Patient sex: M
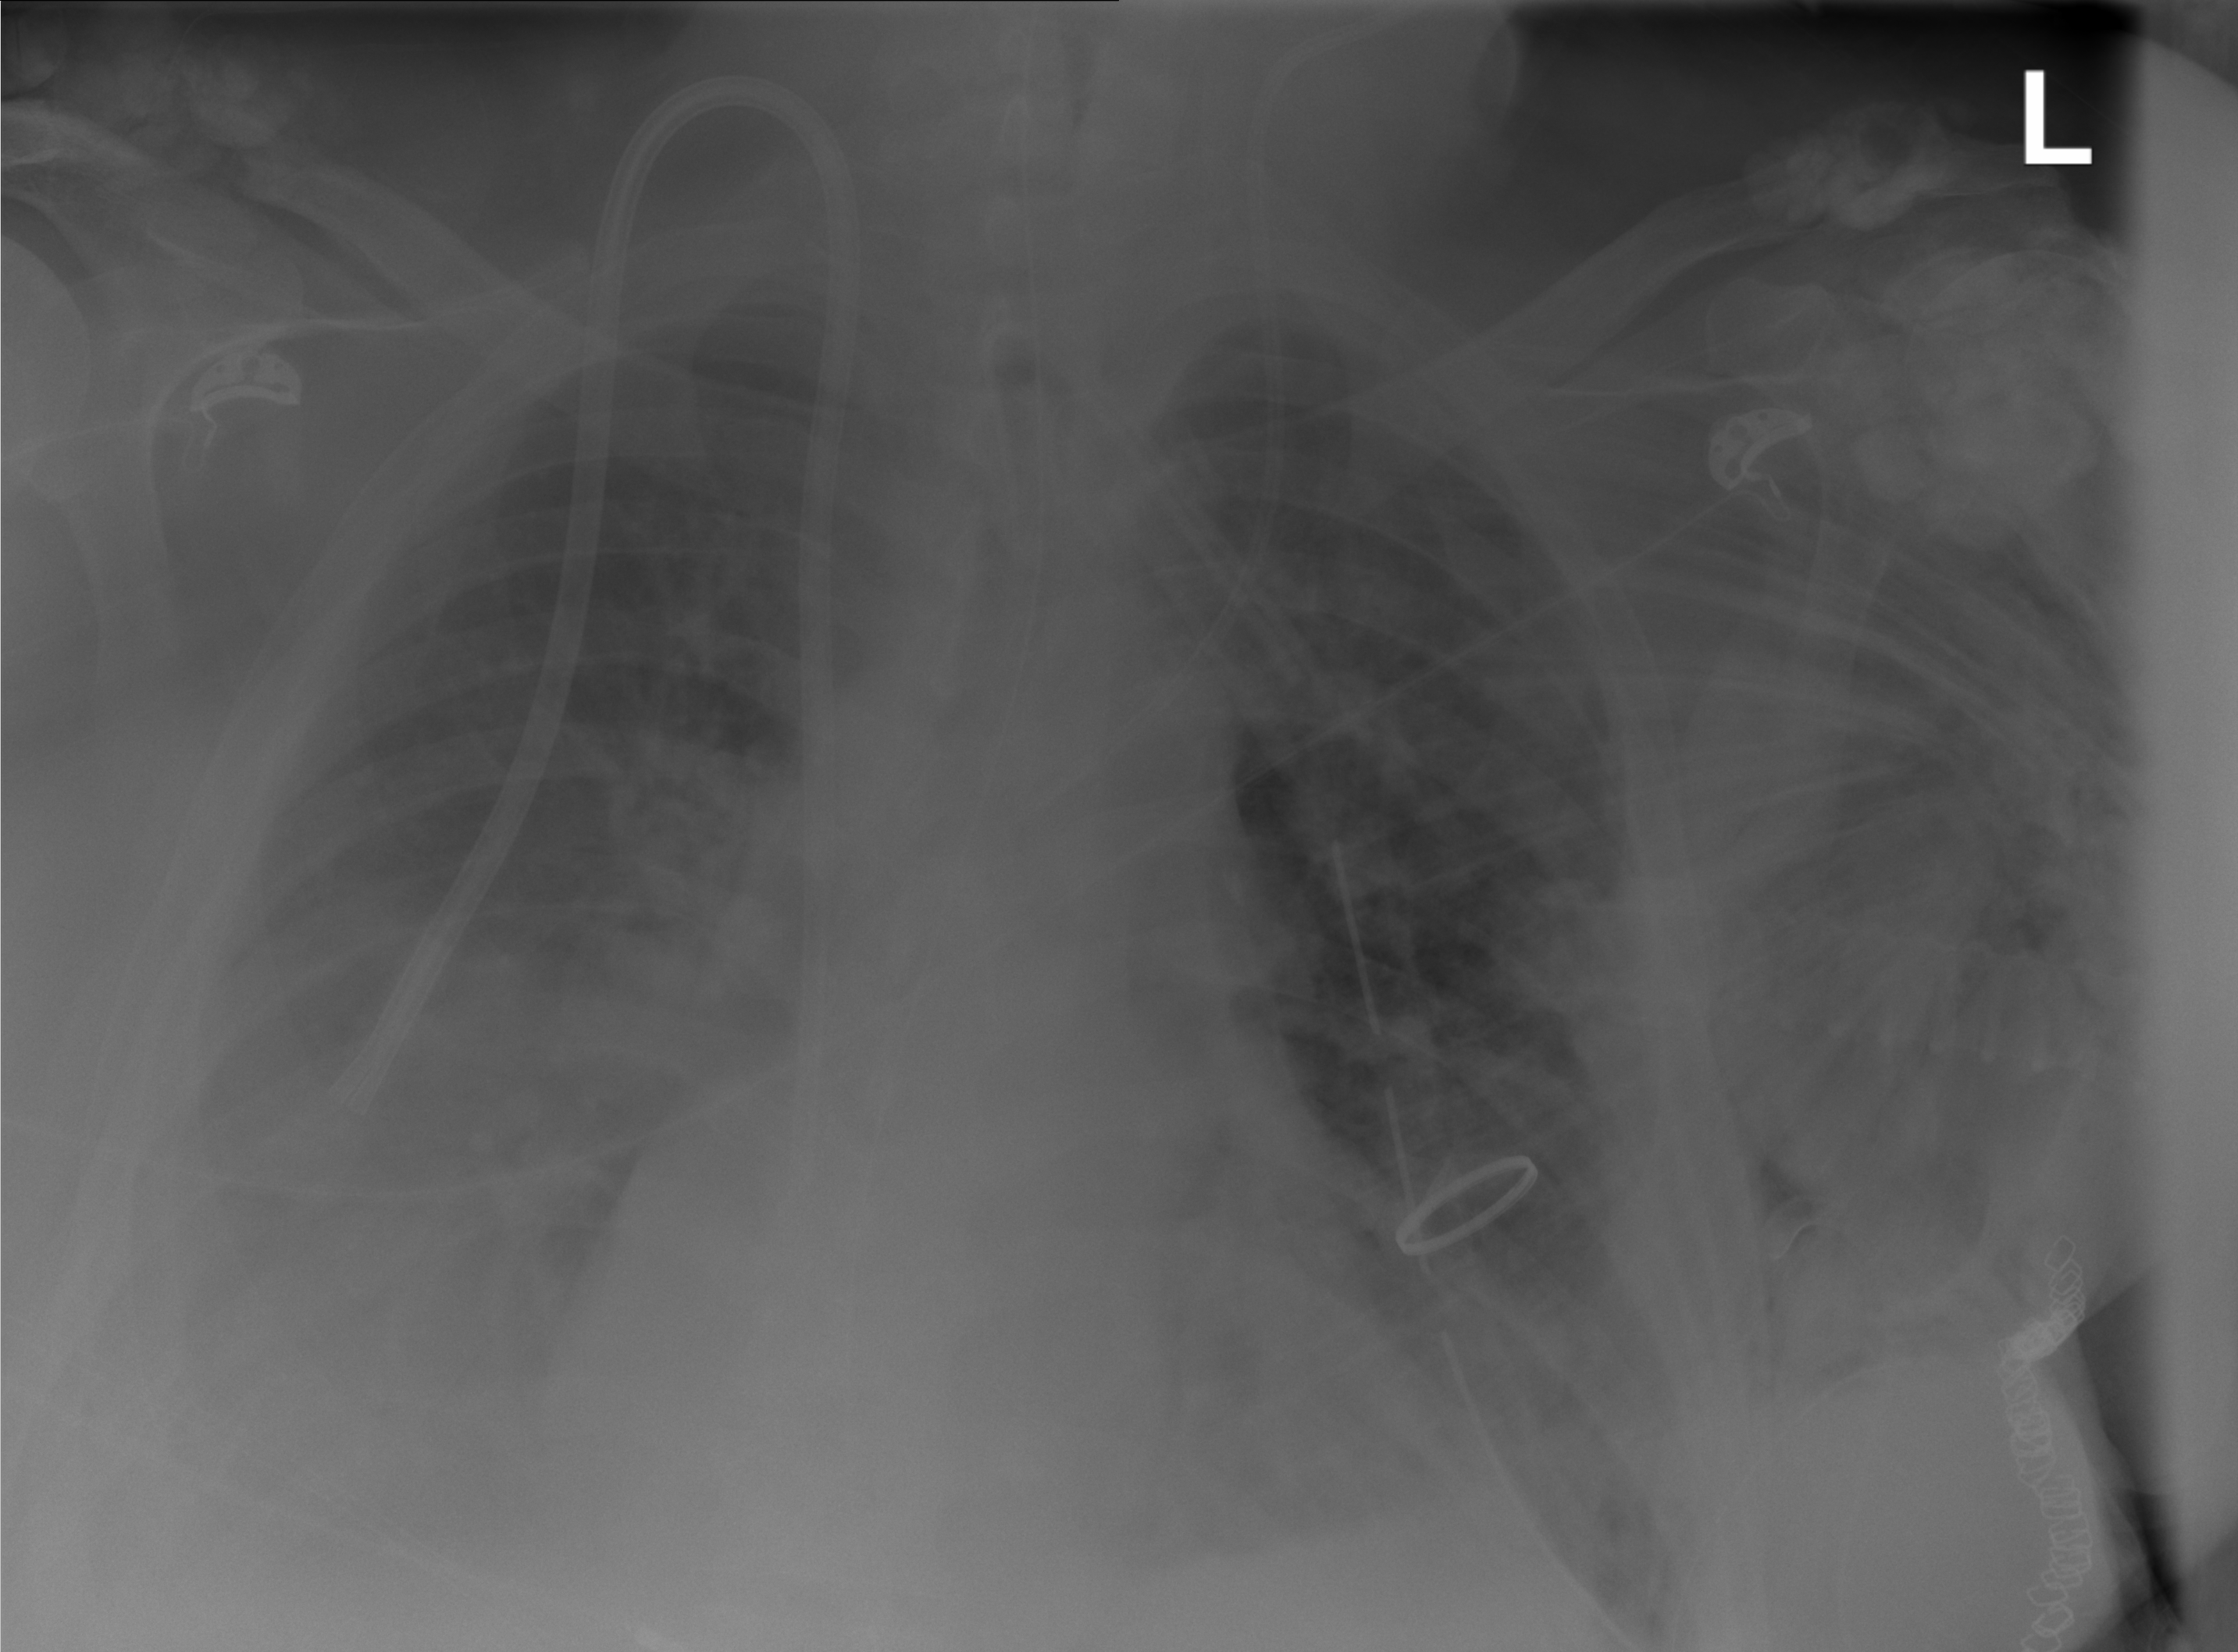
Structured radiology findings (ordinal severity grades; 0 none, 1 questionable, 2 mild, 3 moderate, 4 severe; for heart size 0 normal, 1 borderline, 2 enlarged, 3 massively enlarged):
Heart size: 2
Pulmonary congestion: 2
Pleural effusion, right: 2
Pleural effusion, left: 0
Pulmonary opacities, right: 3
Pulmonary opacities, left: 1
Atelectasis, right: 2
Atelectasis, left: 2